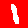
Digit: 1